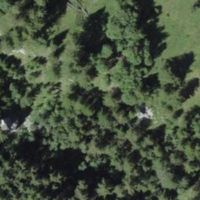
EUNIS habitat code: 26
Species observed at this site:
Aglais urticae
Melanargia galathea